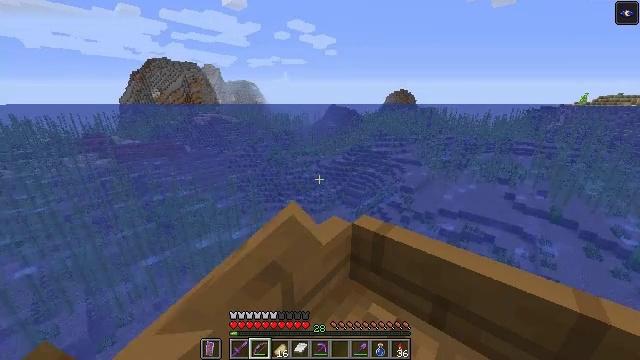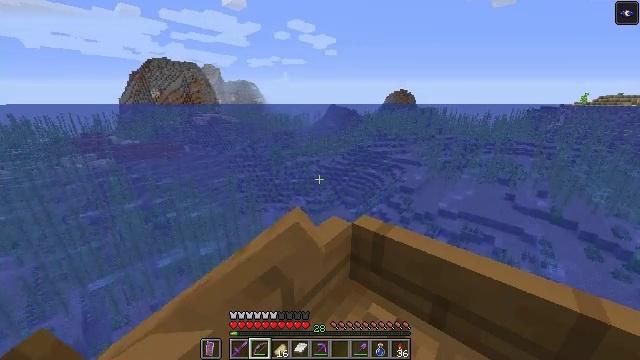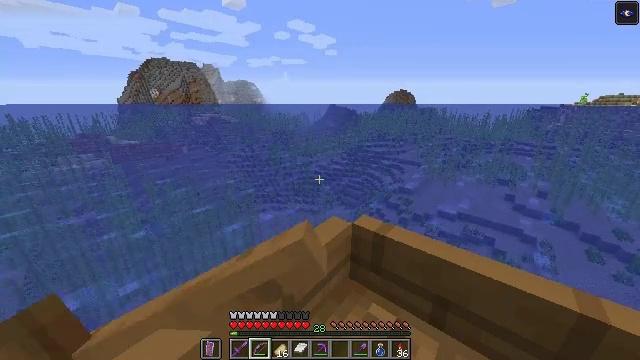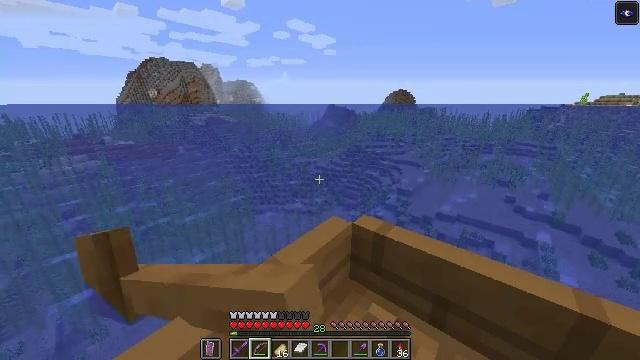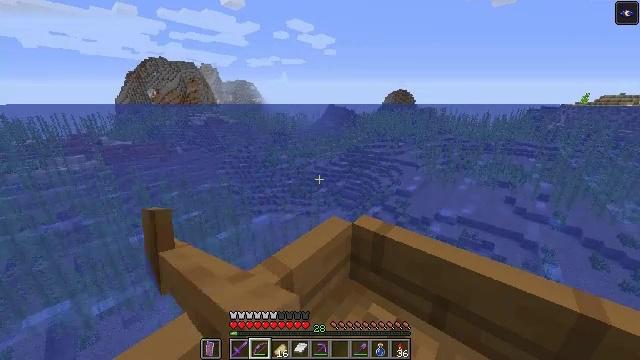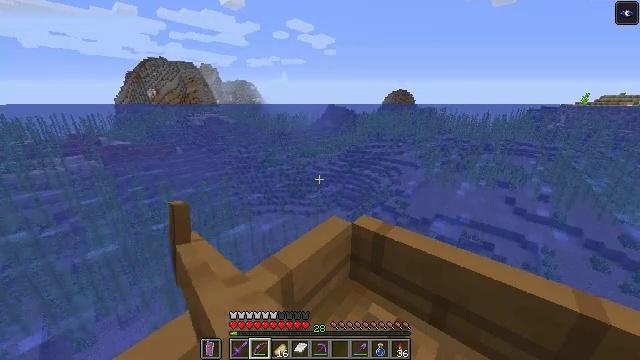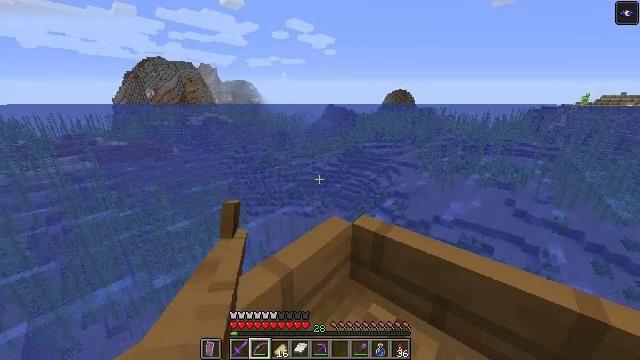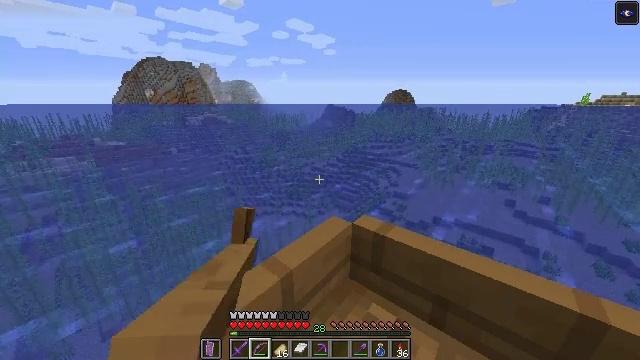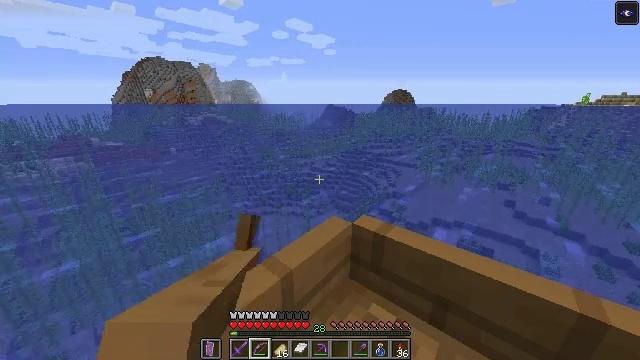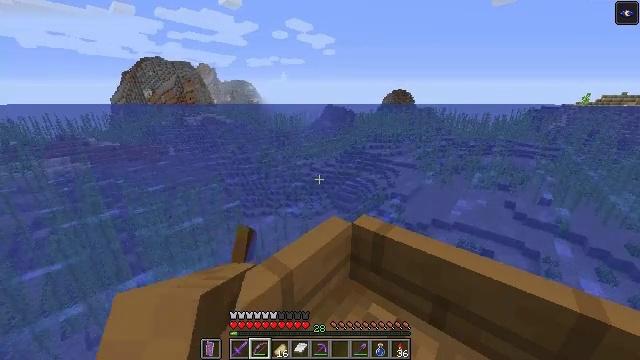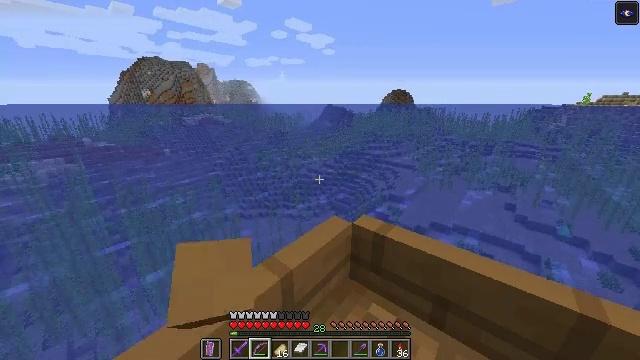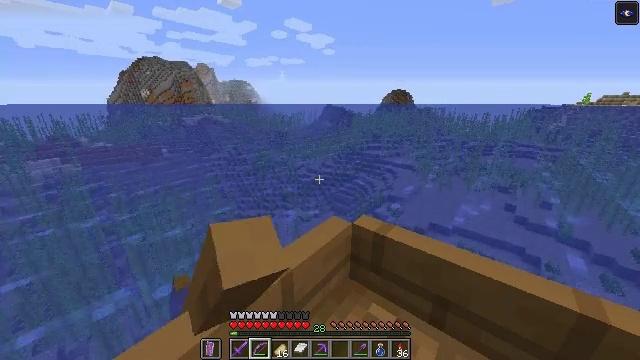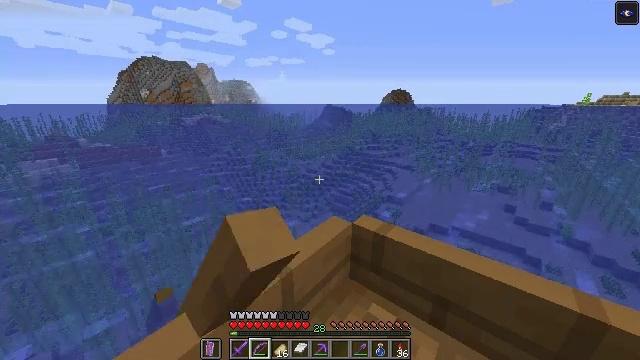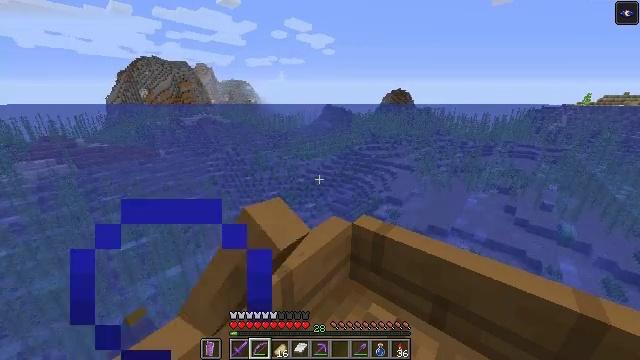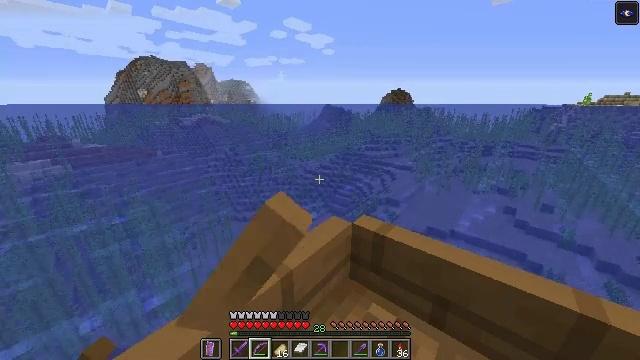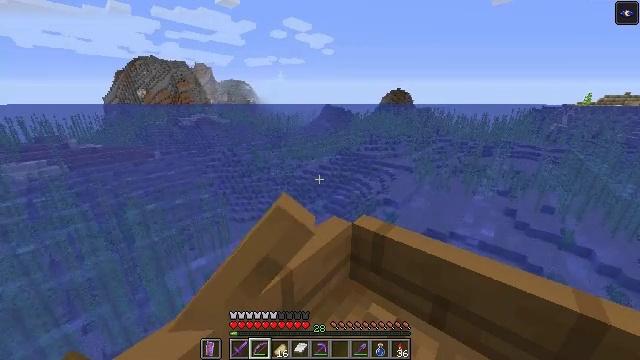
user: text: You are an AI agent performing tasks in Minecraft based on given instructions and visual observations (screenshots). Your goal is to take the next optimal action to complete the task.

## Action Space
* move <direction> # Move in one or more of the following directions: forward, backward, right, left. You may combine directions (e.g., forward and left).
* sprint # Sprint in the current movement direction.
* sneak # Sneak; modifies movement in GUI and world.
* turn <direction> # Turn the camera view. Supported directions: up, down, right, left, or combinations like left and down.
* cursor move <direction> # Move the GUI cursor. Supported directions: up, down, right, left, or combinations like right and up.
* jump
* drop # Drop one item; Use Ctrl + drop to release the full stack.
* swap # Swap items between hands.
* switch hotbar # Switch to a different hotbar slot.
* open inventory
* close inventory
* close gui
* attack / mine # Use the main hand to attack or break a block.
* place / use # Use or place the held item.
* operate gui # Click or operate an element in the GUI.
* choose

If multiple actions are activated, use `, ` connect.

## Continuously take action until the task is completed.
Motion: motion action
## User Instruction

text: Mine oak leaves.
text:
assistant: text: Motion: move forward, sprint
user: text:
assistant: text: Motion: move forward, sprint
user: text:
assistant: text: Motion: move forward, sprint
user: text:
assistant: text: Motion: move forward, sprint
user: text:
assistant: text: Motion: move forward, sprint
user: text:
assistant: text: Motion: move forward, sprint
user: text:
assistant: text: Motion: move forward, sprint
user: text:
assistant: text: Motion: move forward, sprint
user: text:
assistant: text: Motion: move forward, sprint
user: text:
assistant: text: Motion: move forward, sprint
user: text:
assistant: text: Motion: move forward, sprint
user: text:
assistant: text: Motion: move forward, sprint
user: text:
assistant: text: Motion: move forward, sprint
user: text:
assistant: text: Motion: move forward, sprint
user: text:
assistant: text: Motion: move forward, sprint
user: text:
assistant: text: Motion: move forward, sprint
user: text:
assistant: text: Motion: move forward, sprint
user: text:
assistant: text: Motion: move forward, sprint
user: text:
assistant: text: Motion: move forward, sprint
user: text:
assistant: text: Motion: move forward, sprint
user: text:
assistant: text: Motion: move forward, sprint
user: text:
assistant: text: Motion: move forward, sprint
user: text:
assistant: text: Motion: move forward, sprint
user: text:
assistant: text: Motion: move forward, sprint
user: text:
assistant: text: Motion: move forward, sprint
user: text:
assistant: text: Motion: move forward, sprint
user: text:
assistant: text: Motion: move forward, sprint
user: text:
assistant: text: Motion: move forward, sprint
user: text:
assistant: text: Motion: move forward, sprint
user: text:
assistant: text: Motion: move forward, sprint